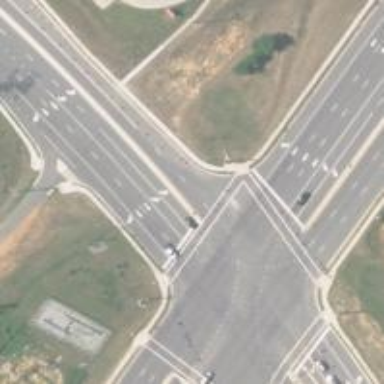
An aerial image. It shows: Marked crossing on the road.